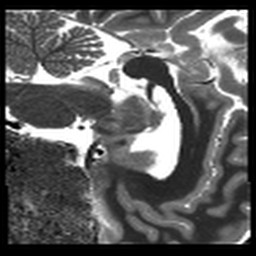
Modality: T1map
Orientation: sagittal
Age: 29
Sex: male